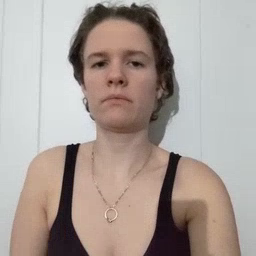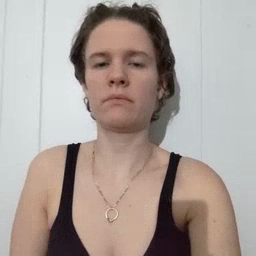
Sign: tooth